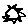
Label: sun